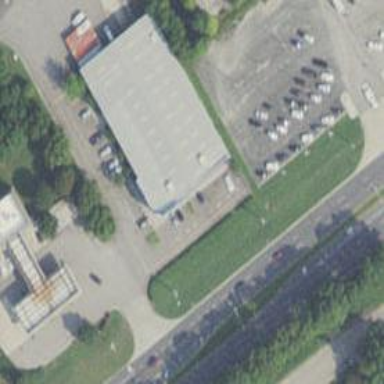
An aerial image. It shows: Commercial building.